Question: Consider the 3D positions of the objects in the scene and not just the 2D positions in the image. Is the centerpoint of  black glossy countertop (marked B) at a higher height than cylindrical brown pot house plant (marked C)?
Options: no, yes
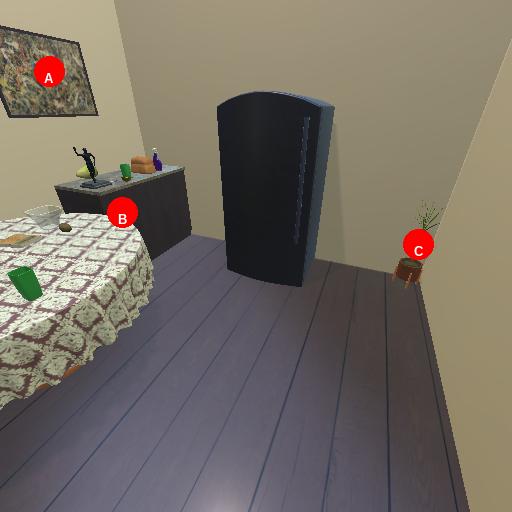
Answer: no